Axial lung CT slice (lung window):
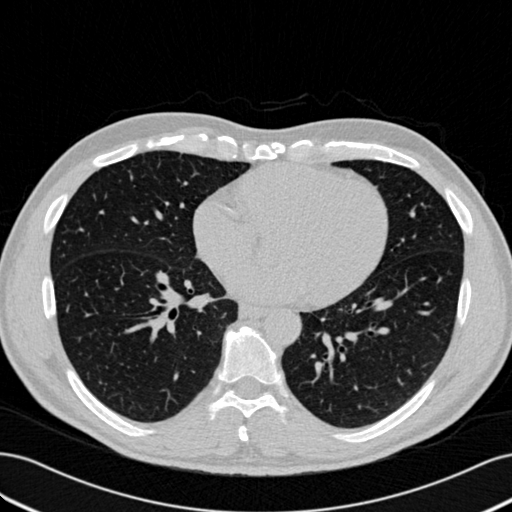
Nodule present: no